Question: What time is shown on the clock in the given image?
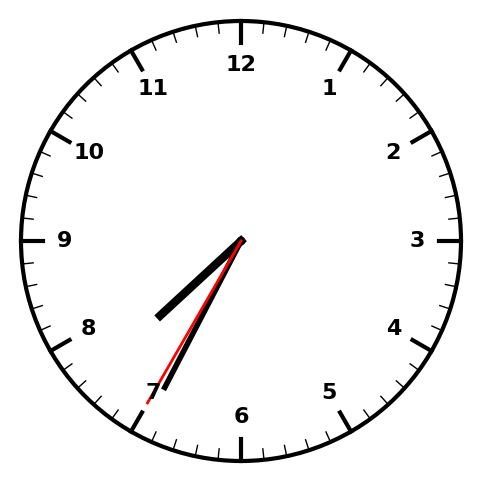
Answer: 07:34:35